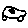
Label: car